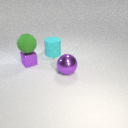
small purple metal cube to the left of large purple metal sphere